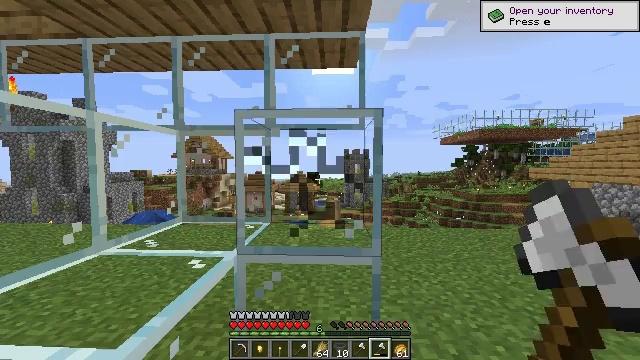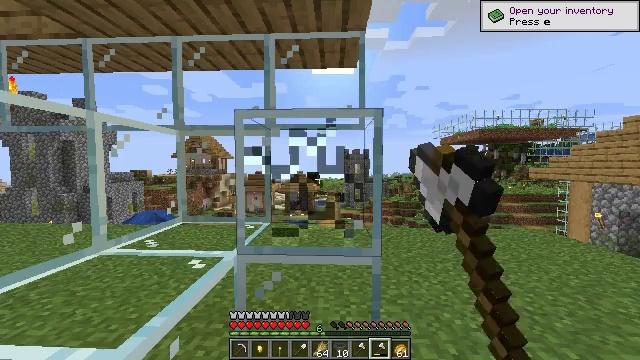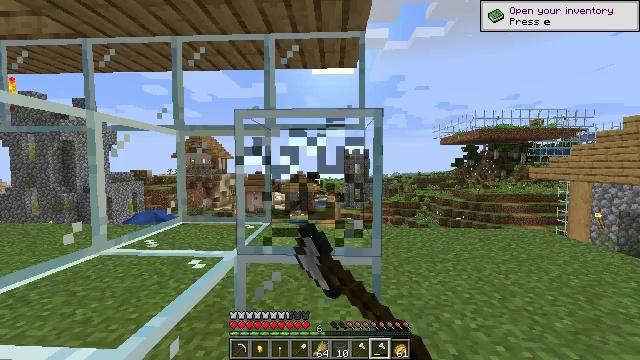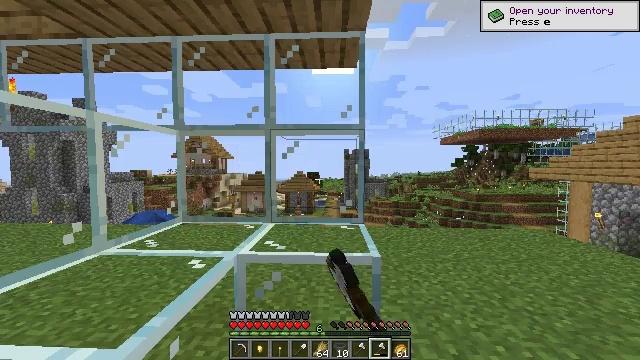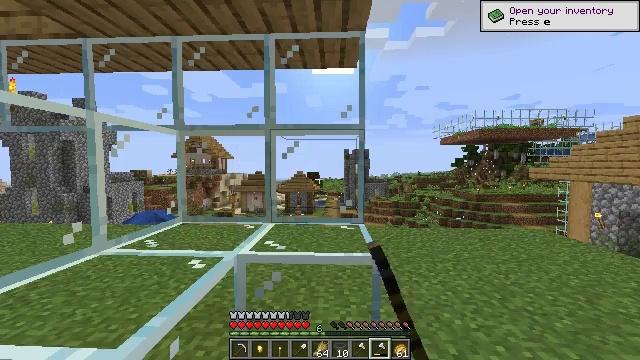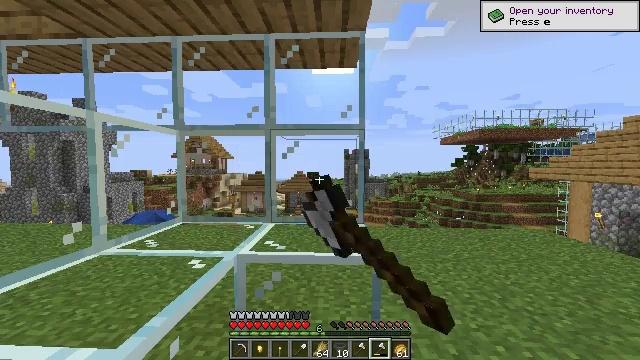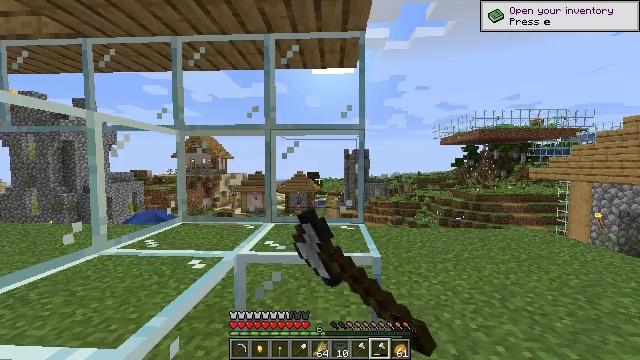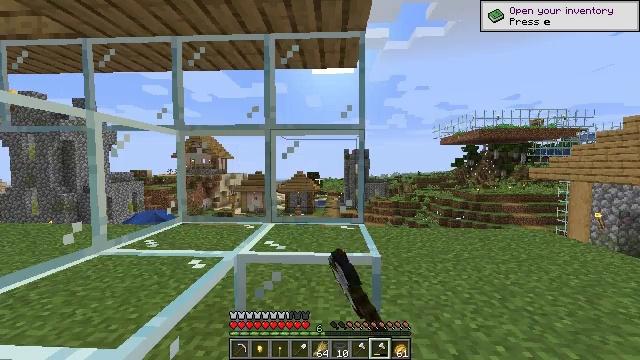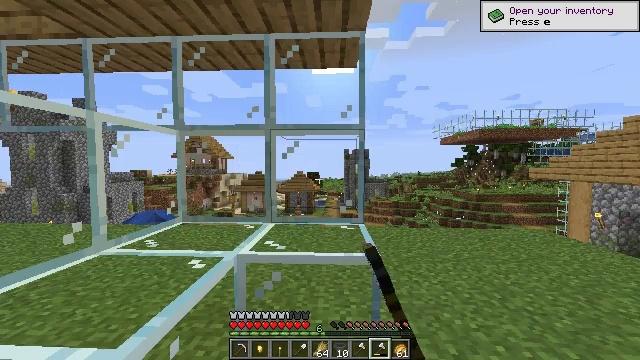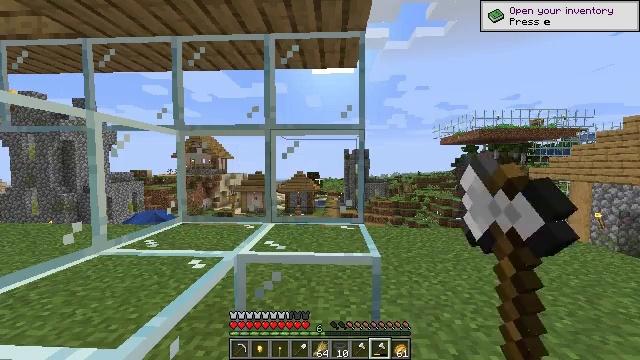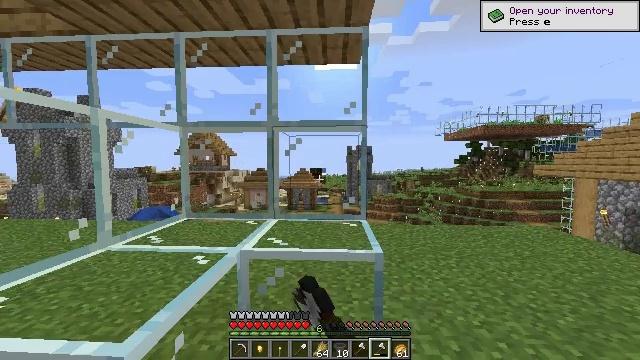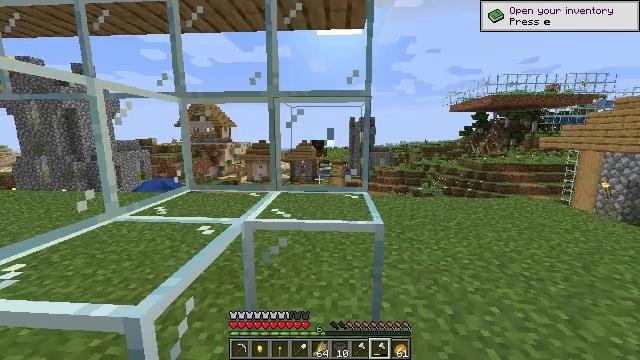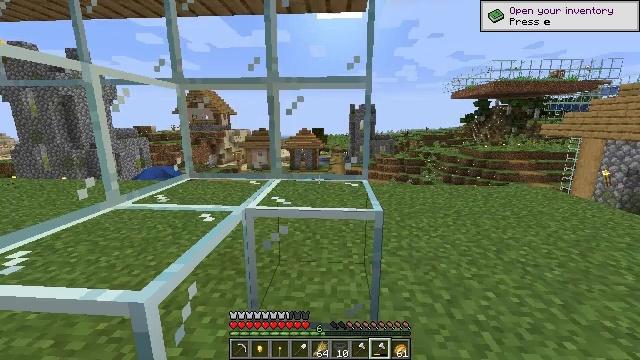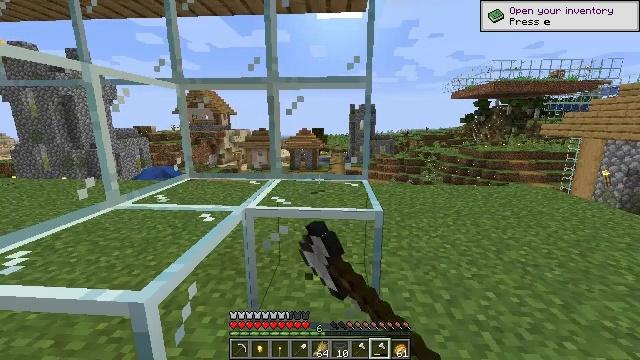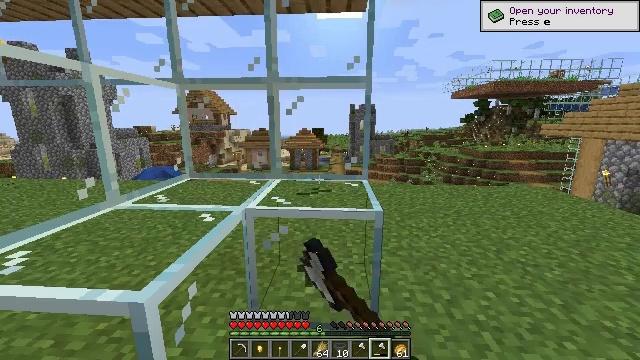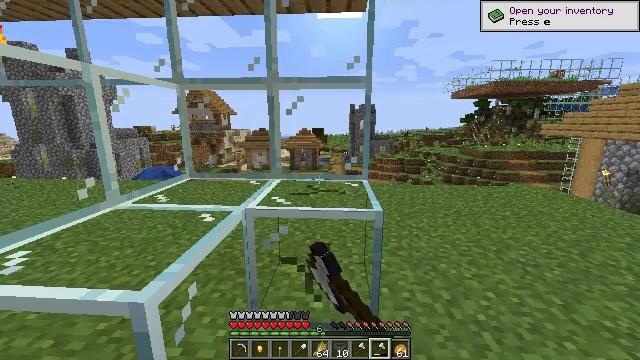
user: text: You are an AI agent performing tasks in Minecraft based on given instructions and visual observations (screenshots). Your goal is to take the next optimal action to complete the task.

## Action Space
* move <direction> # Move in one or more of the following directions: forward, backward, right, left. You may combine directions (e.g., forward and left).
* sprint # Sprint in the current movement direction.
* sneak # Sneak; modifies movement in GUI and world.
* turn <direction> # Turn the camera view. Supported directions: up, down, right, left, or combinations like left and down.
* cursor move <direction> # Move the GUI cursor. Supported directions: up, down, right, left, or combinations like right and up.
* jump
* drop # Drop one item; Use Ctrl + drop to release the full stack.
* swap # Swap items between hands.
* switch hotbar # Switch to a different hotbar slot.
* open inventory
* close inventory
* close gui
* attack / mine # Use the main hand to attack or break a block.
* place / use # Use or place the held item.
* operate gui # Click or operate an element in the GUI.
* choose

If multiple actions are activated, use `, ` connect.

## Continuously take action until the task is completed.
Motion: motion action
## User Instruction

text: Attack the glass to break it.
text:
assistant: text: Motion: attack / mine
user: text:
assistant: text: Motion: attack / mine
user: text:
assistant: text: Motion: attack / mine
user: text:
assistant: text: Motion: attack / mine
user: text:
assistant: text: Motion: attack / mine
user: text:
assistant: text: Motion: attack / mine
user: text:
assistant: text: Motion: attack / mine
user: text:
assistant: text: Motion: attack / mine
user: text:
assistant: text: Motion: attack / mine
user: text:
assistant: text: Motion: attack / mine
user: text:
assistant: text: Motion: turn down, attack / mine
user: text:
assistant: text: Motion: turn down, attack / mine
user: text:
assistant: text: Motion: attack / mine
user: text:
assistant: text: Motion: attack / mine
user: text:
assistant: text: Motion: attack / mine
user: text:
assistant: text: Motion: attack / mine
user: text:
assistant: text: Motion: turn down, attack / mine
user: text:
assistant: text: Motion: turn down, attack / mine
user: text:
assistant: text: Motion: turn down, attack / mine
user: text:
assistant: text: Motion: attack / mine
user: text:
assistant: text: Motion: attack / mine
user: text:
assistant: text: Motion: attack / mine
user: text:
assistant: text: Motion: attack / mine
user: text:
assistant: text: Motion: attack / mine
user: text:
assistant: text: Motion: move forward and move right, attack / mine
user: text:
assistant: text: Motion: move forward and move right, attack / mine
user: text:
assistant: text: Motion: move forward and move right, turn left and up, attack / mine
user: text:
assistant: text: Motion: move forward and move right, turn left and up, attack / mine
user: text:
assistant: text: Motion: move forward, turn up, attack / mine
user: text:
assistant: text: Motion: attack / mine